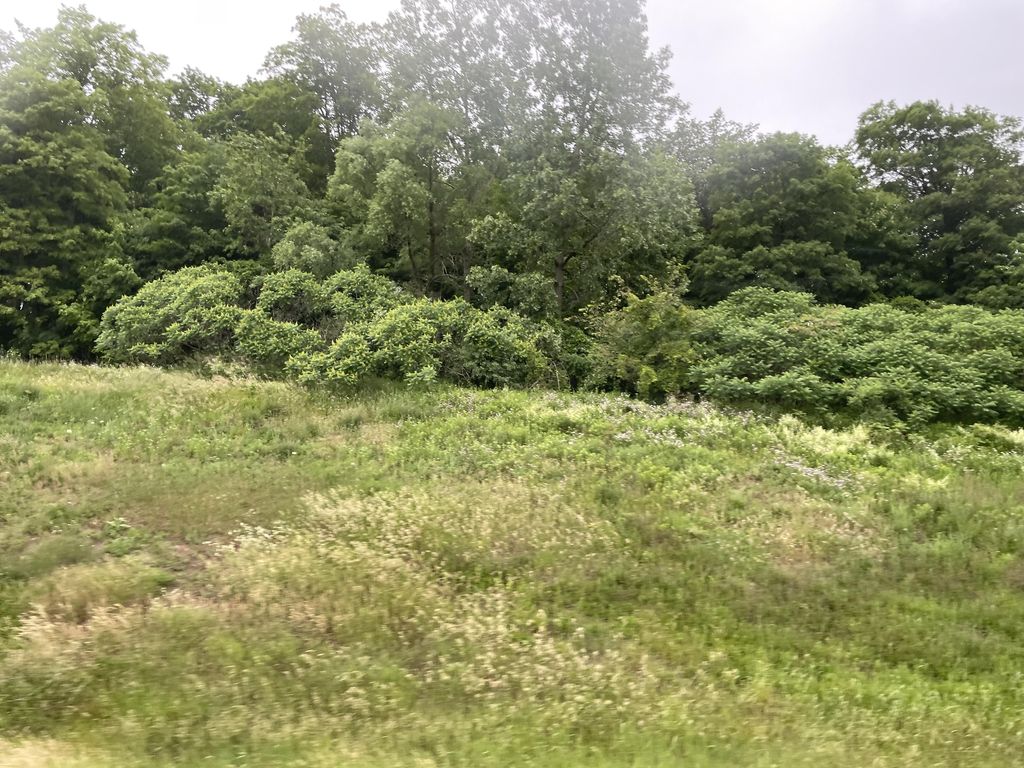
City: kitchener-waterloo